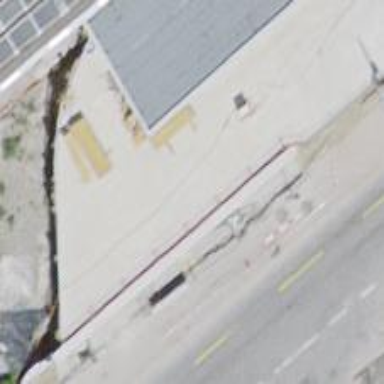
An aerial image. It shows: Parking entrance.